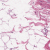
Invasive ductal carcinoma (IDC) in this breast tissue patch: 0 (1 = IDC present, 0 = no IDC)